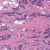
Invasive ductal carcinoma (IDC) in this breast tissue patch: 1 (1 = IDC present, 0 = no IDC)